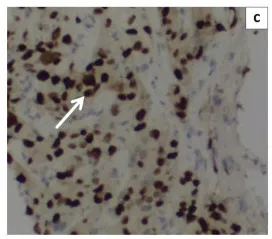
(c) The P40 stain is also positive in the tumour cells (white arrow). The histopathology confirms the diagnosis of primary squamous cell carcinoma of the urinary bladder.
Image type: pathology (immunostaining)